Field crop: maize
Growth stage: 2
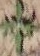
Species: atriplex